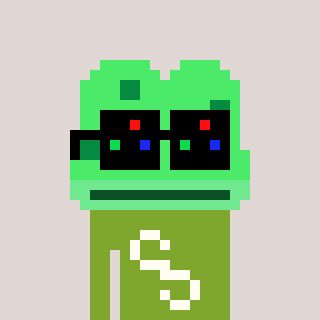
a pixel art character with square black sunglasses, a frog-shaped head and a slimegreen-colored body on a warm background